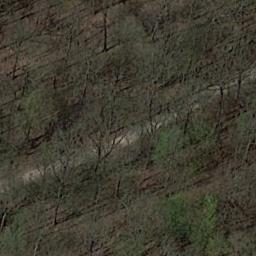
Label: forest